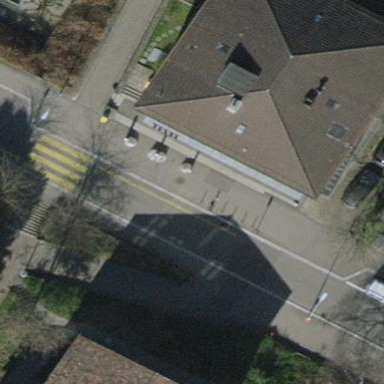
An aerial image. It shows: Civic building that serves as community center.